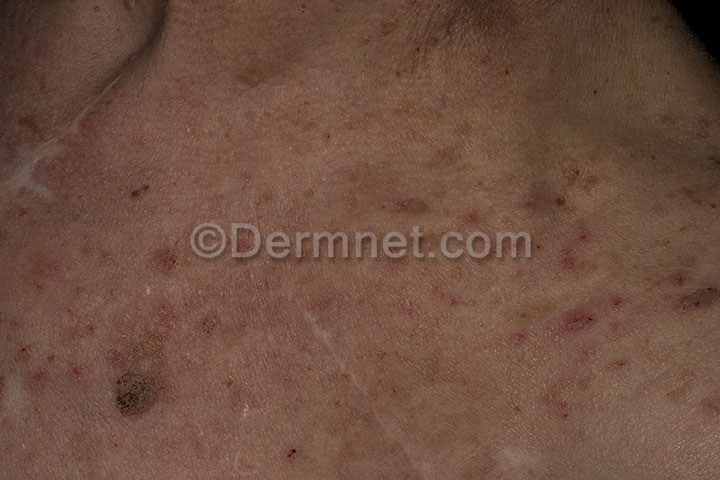
Disease: Seborrheic Keratoses and other Benign Tumors